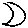
Label: moon